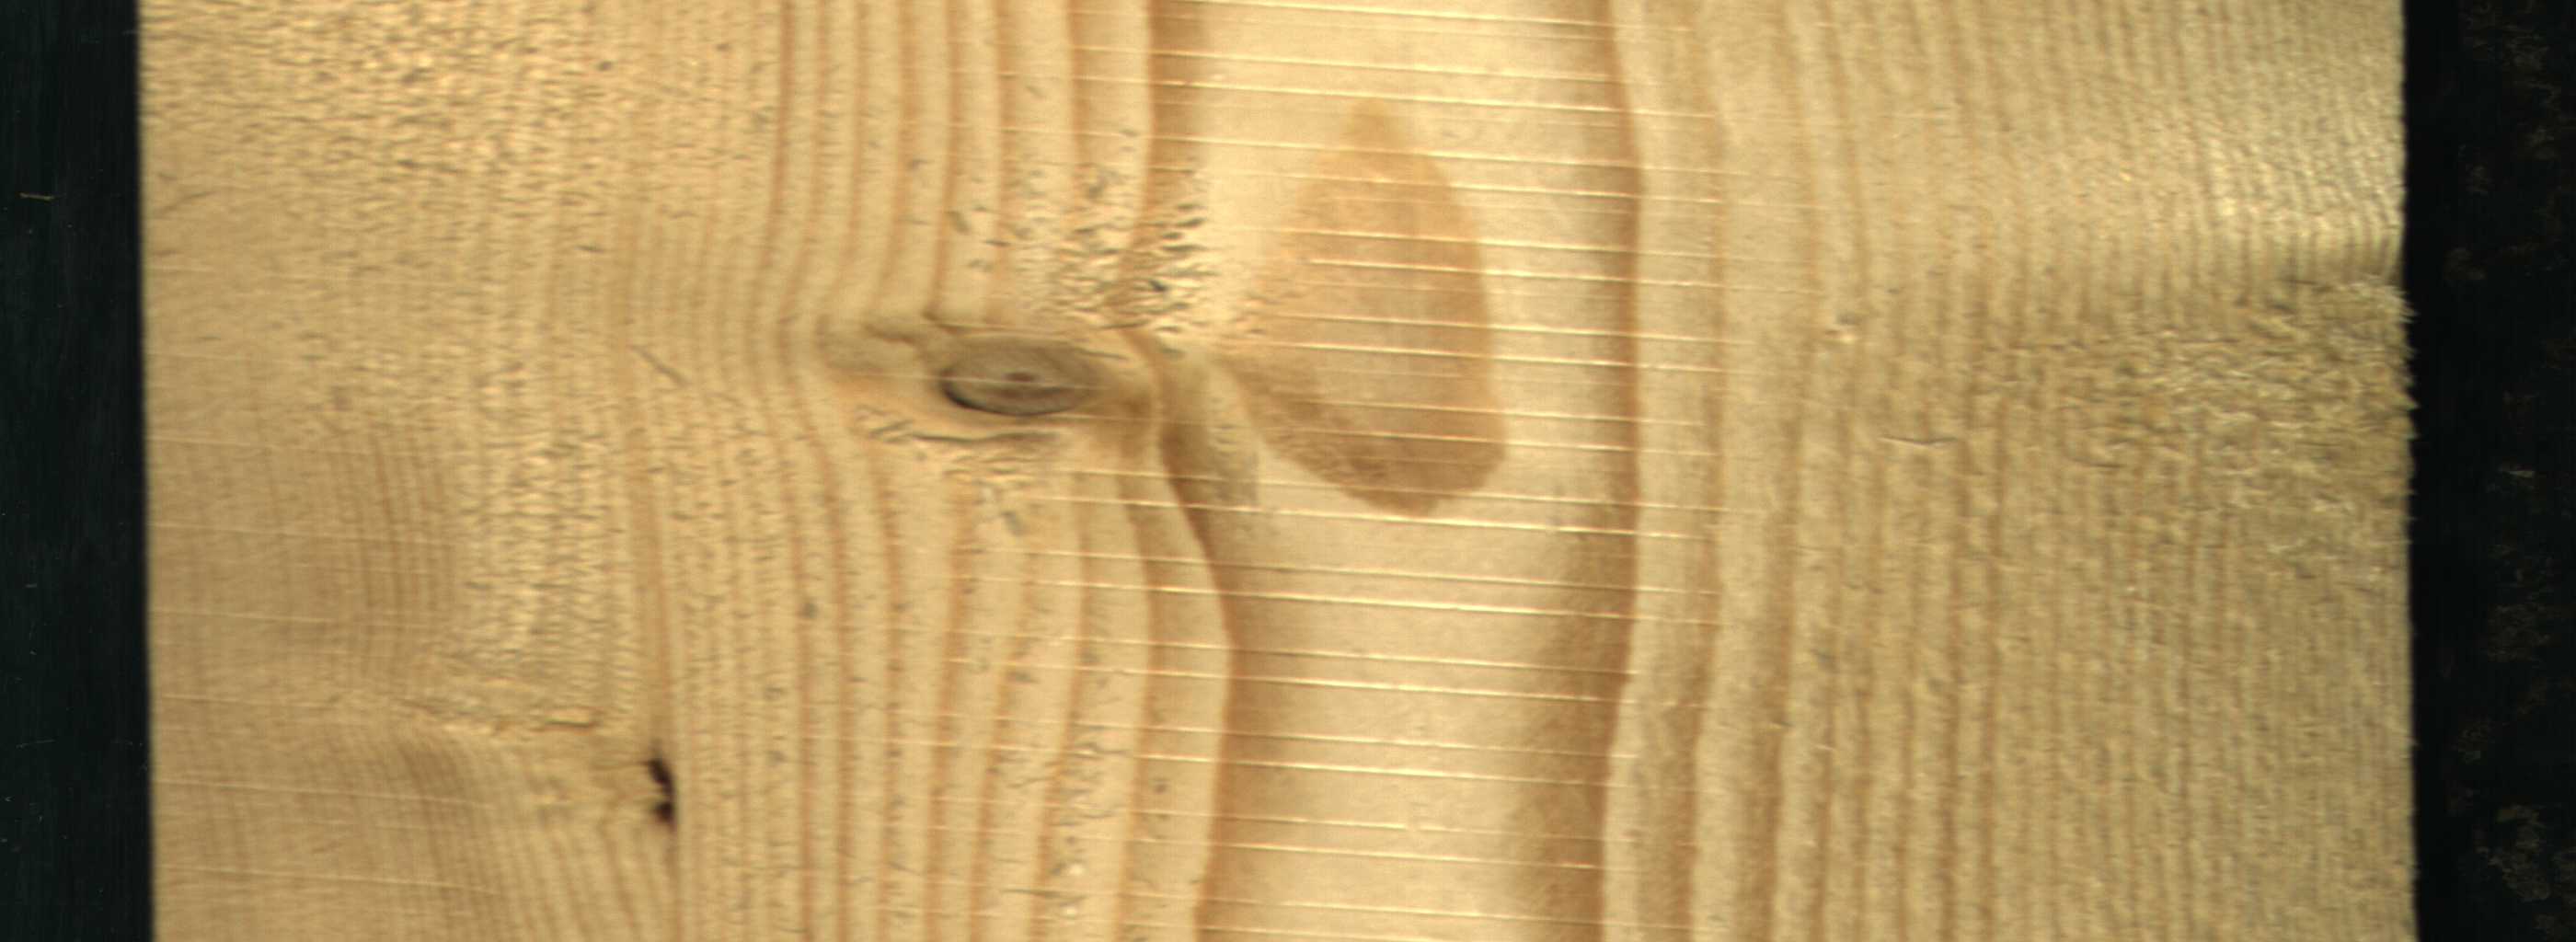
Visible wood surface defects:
resin
Live_Knot